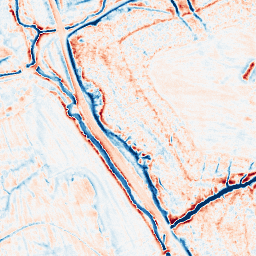
Category: edge_preserving
Decomposition family: anisotropic_diffusion
Decomposition parameters: iterations: 20
kappa: 10
gamma: 0.2
Upsampling method: sinc_hamming
Upsampling parameters: scale: 2
kernel_size: 8
Upsampling scale: 2